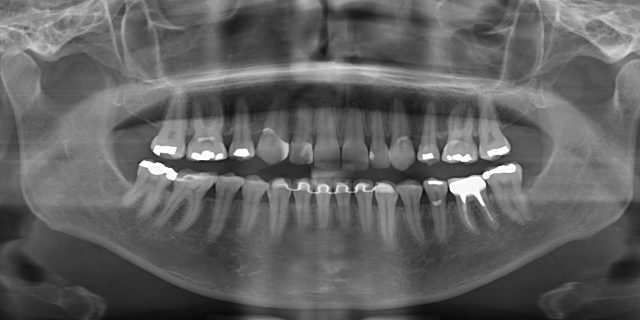
adult